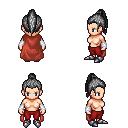
a pixel art fantasy rpg character, female body template, human, light skin, maroon cape, red pants, gray long topknot hairstyle, white cloth bracers, metal boots, four views (front, back, left, right), 2x2 character sprite sheet, small pixel art, hard edges, no anti-aliasing